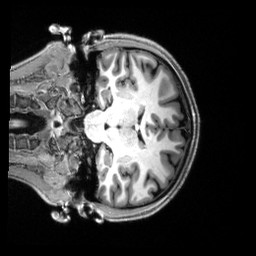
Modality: T1w
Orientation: coronal
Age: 21
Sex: female
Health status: healthy
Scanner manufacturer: siemens
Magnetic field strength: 3 T
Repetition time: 2.5 s
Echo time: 0.00222 s